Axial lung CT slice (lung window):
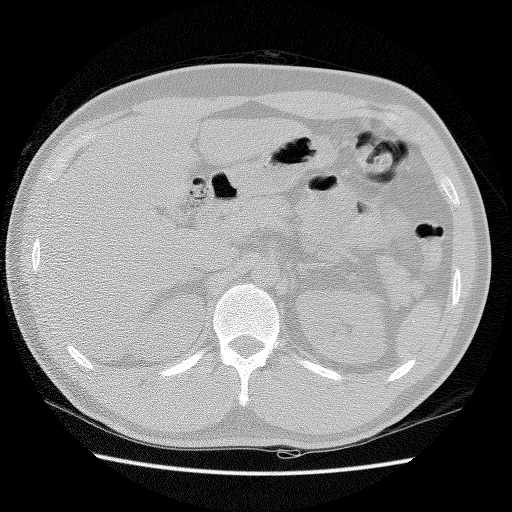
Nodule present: no